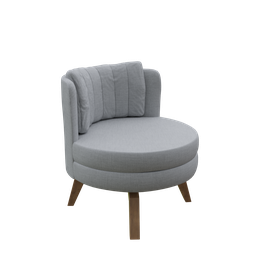
Label: furniture